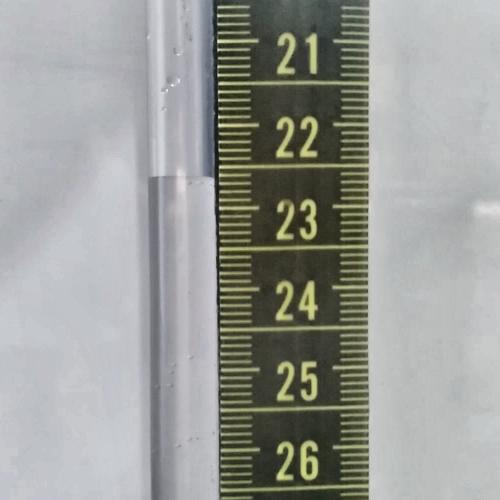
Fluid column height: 22.6 cm